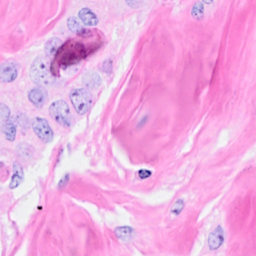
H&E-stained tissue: Breast